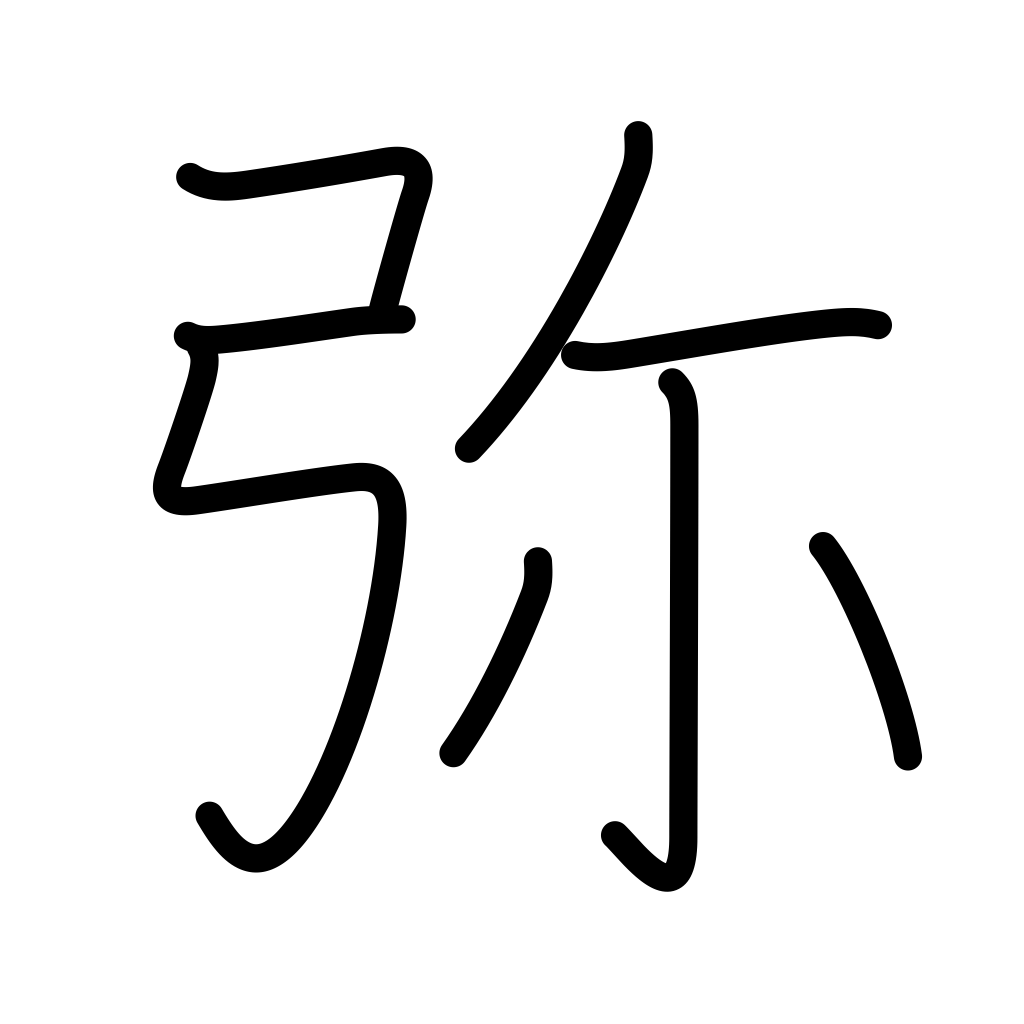
Meaning: all the more, increasingly